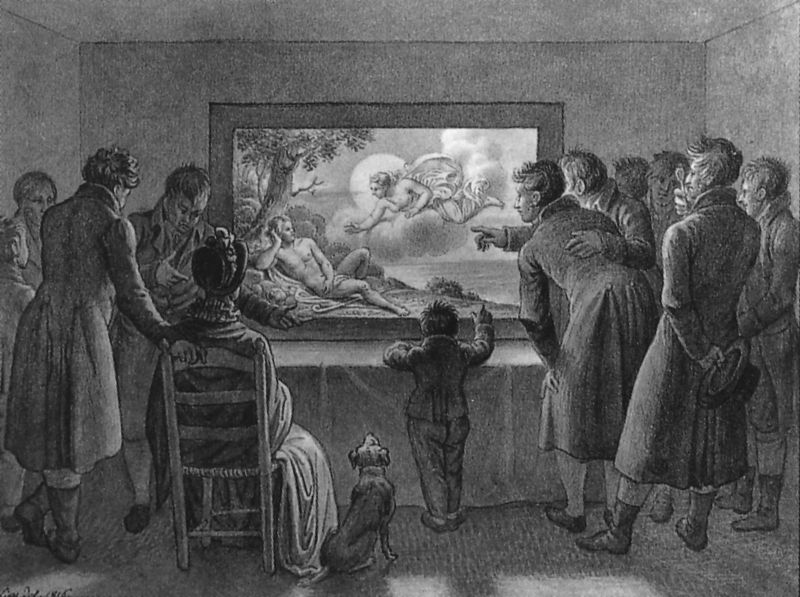
Titel: Die Kunstkritiker vor dem Transparentgemälde
Künstler: Johann Heinrich Lips
Institution: Zürich, Kunsthaus
Schlagwörter: akt, baum, hand, himmel, mann, menschen, finger, frau, hut, männer, rücken, stuhl, zeichnung, hund, tuch, rahmen, bild, mantel, sitzend, kind, engel, zeigen, galerie, radierung, schwarzweiß, bleistift, stiefel, betrachten, lesend, schwebend, michelangelo, angelo